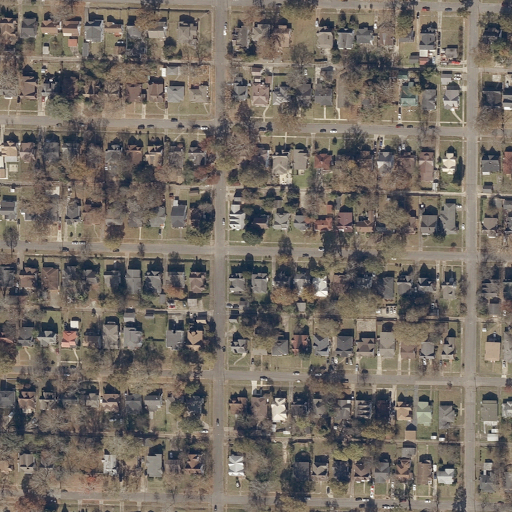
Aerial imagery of gap in Alabama named Enon Gap containing low intensity development, medium intensity development, and open development